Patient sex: M
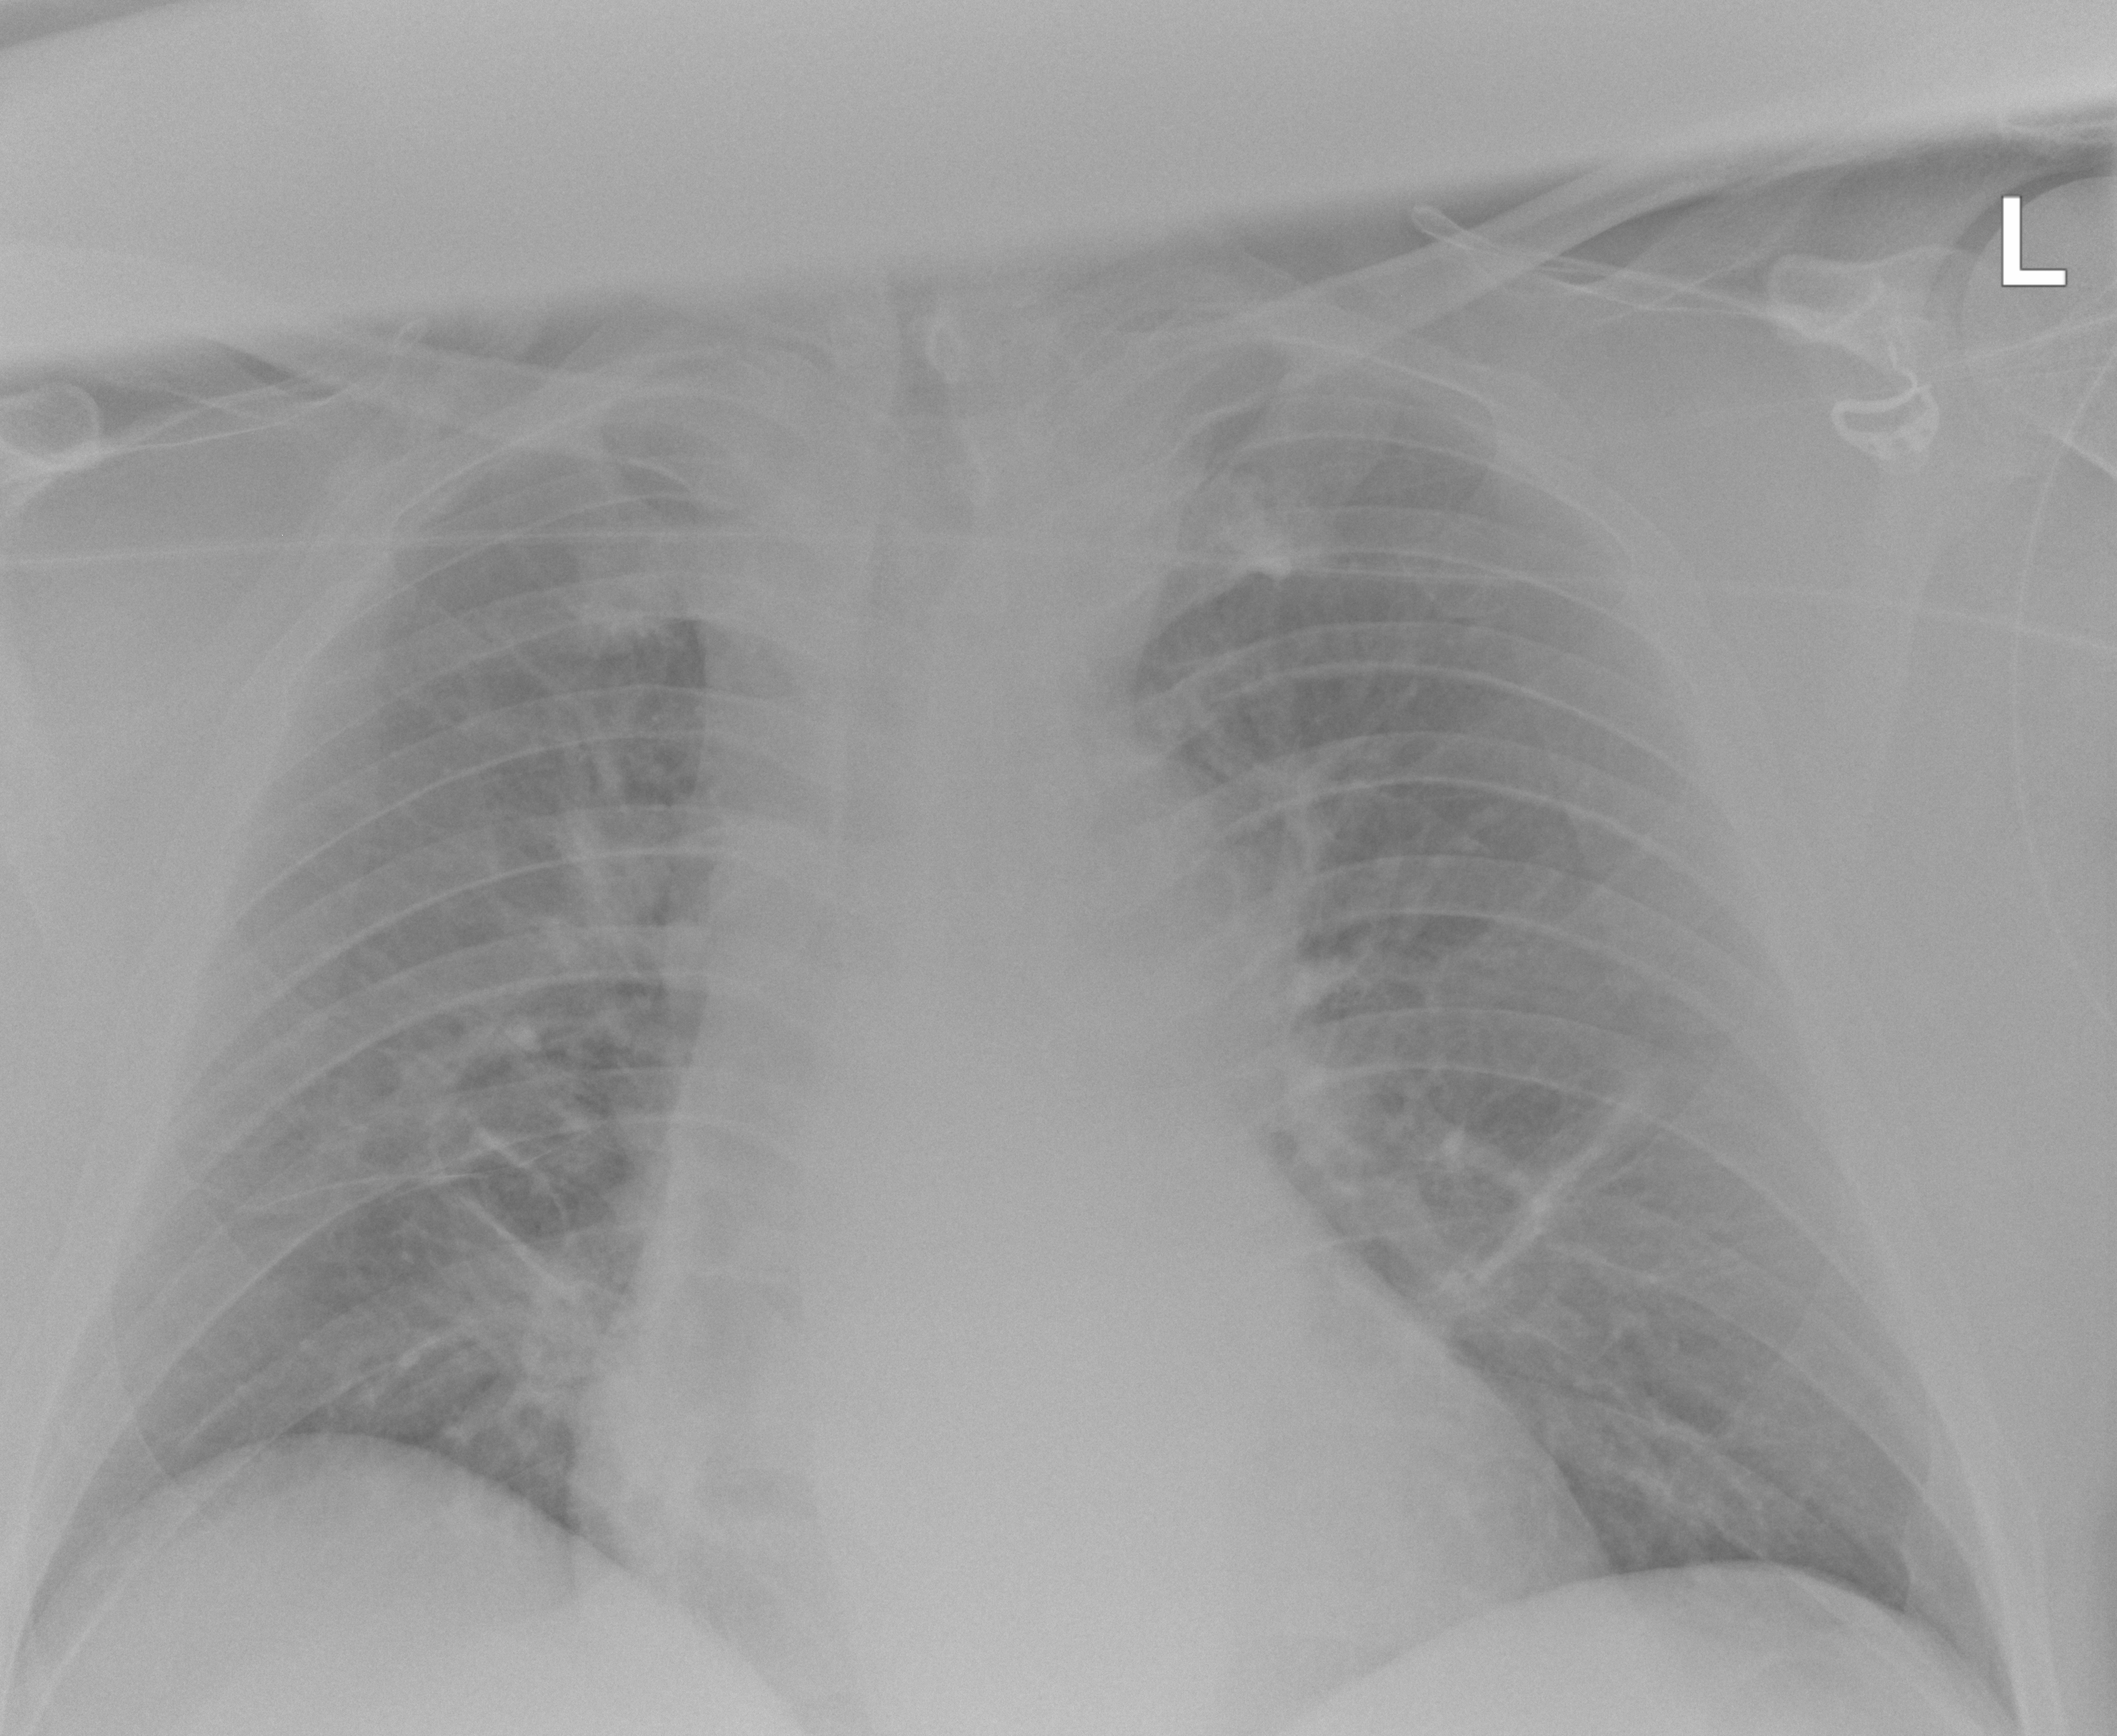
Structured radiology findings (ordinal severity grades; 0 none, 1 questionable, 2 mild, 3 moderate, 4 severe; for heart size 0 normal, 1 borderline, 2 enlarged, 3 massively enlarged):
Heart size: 0
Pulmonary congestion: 0
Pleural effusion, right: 0
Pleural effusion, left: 0
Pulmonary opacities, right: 0
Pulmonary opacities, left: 0
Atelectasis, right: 0
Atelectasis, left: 2